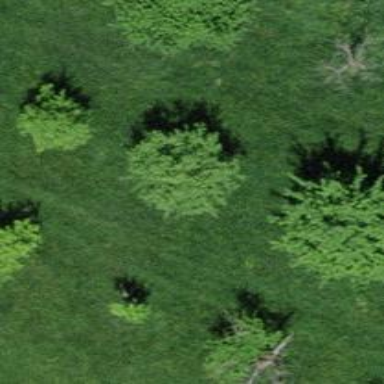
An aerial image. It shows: Broadleaved tree with lush foliage.